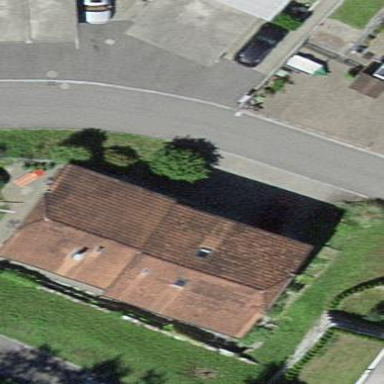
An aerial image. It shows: Building with tiled roof.